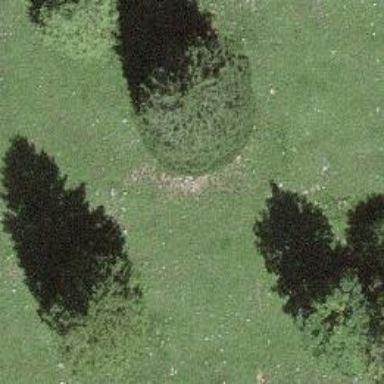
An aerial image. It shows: Single tag "natural: tree."